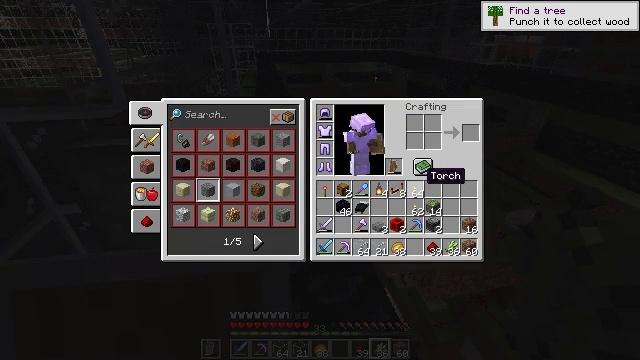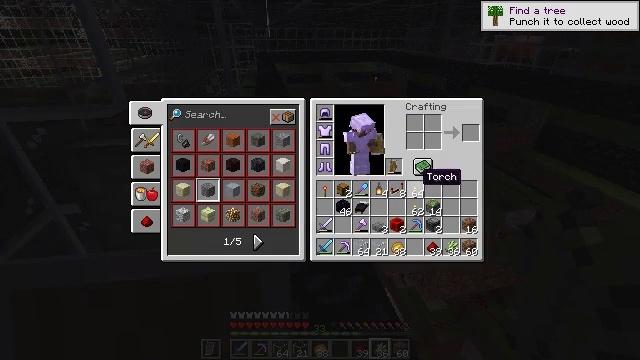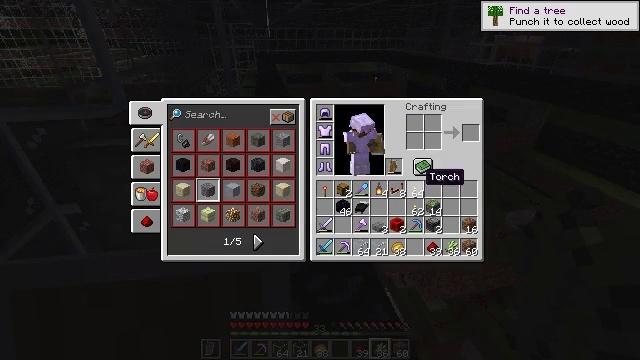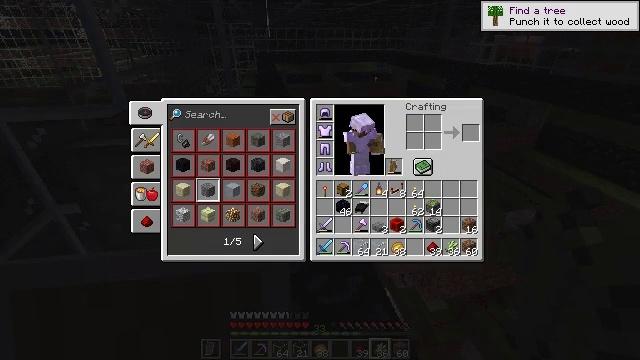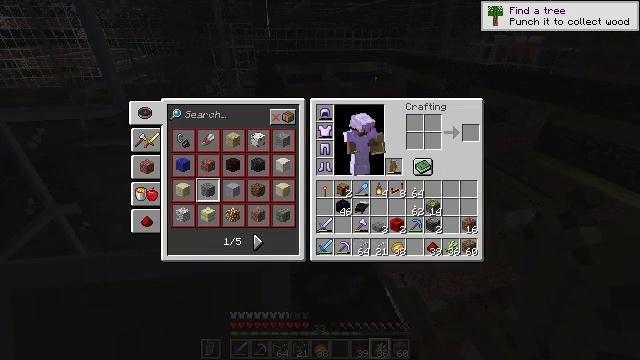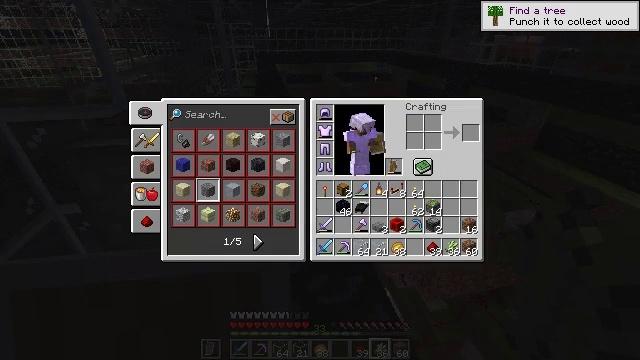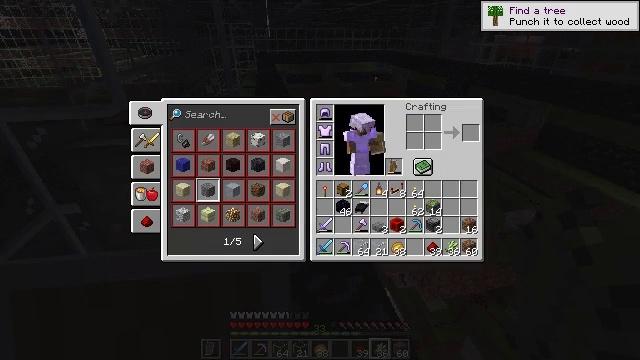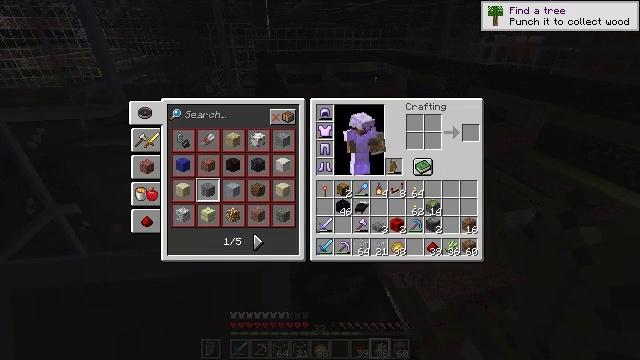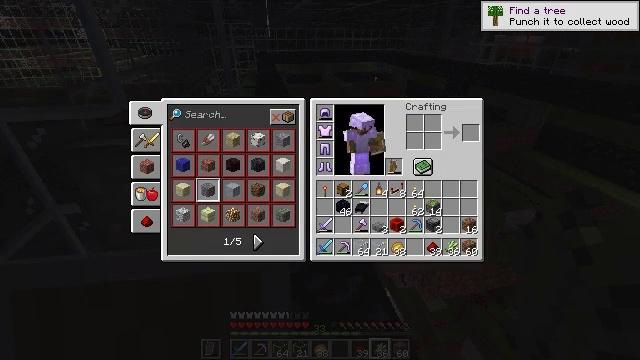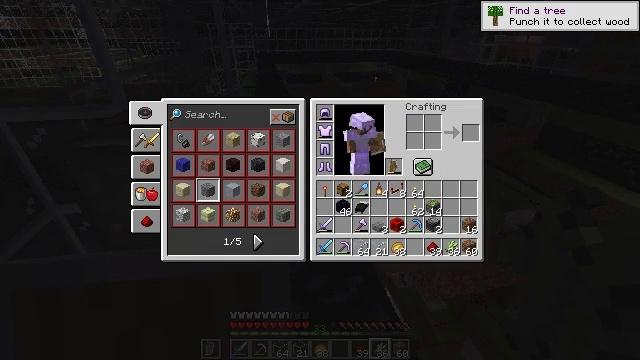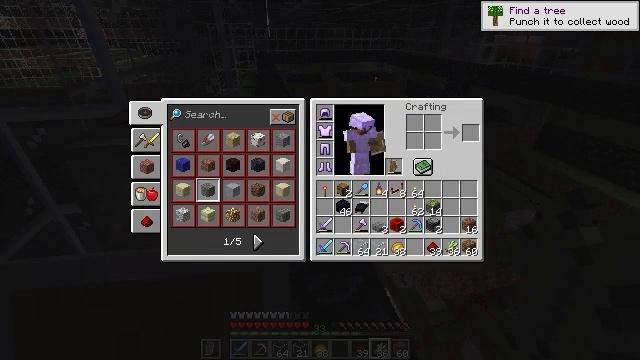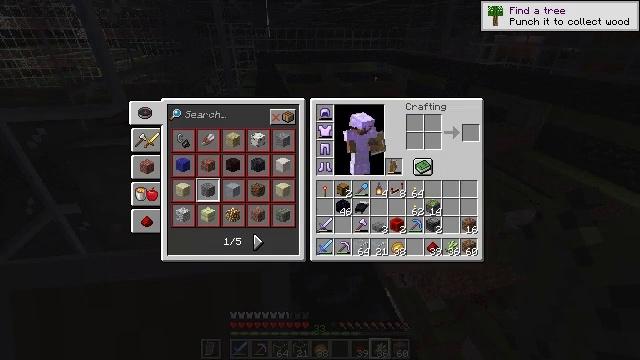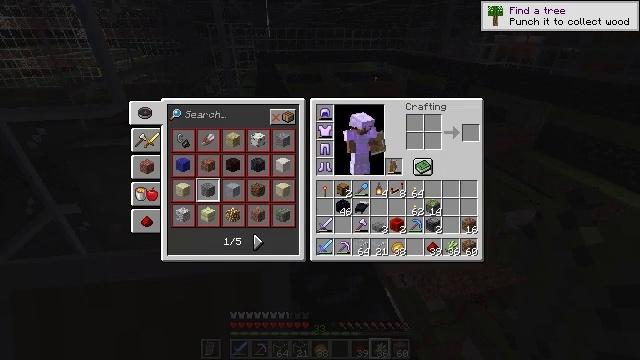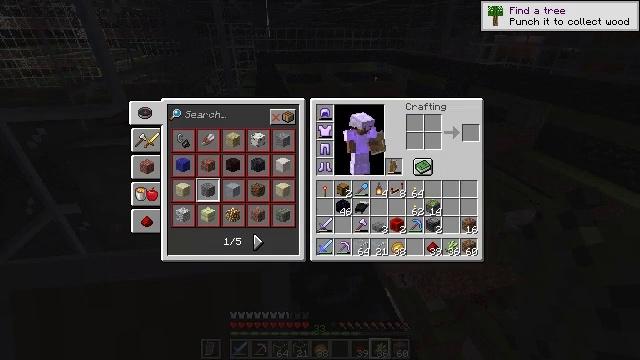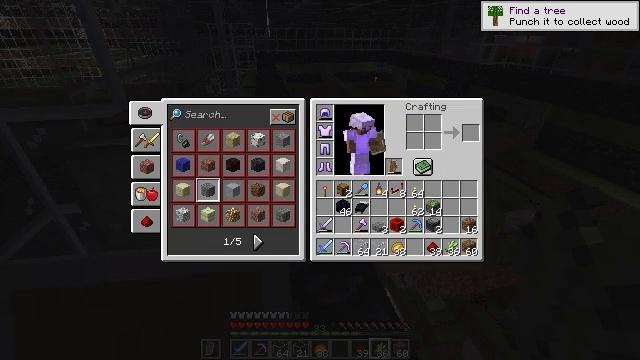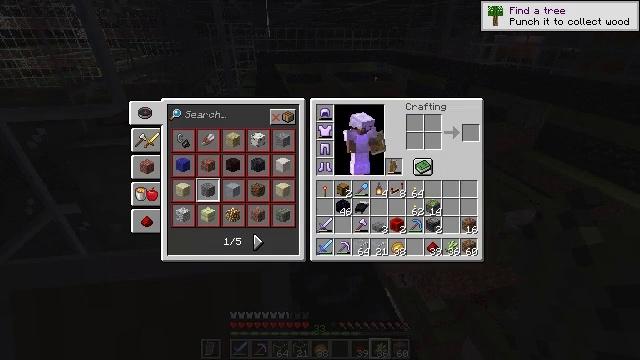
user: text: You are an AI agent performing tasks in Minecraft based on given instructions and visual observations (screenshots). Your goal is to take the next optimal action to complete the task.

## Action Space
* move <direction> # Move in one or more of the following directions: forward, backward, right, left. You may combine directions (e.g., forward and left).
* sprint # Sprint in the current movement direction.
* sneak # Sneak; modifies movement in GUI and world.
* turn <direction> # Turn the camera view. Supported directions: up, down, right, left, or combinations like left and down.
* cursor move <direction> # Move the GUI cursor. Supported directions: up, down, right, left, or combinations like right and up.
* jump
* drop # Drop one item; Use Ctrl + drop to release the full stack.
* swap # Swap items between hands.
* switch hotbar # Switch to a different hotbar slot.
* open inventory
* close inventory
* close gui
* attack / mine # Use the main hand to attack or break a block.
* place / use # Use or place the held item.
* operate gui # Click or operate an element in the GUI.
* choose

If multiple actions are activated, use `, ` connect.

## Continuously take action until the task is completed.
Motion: motion action
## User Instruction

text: Break the redstone wire to disrupt circuits.
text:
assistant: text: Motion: no_op
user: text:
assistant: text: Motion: no_op
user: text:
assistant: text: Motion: cursor move right and up
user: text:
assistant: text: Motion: no_op
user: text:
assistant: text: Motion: no_op
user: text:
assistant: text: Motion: no_op
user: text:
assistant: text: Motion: no_op
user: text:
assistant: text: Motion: no_op
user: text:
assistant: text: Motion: no_op
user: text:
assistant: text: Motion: no_op
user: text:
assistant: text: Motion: no_op
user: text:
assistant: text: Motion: no_op
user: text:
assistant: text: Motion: no_op
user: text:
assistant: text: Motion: no_op
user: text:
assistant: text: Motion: no_op
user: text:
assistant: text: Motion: no_op
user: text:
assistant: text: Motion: no_op
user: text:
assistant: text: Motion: no_op
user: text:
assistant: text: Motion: cursor move down
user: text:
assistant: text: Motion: cursor move left and down
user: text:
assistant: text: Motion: cursor move left and down
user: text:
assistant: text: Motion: cursor move left and down
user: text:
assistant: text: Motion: no_op
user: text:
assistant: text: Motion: no_op
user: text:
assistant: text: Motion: operate gui
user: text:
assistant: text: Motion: cursor move down
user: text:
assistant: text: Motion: cursor move right and down
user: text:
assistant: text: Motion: no_op
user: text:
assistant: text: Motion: no_op
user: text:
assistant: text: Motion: operate gui